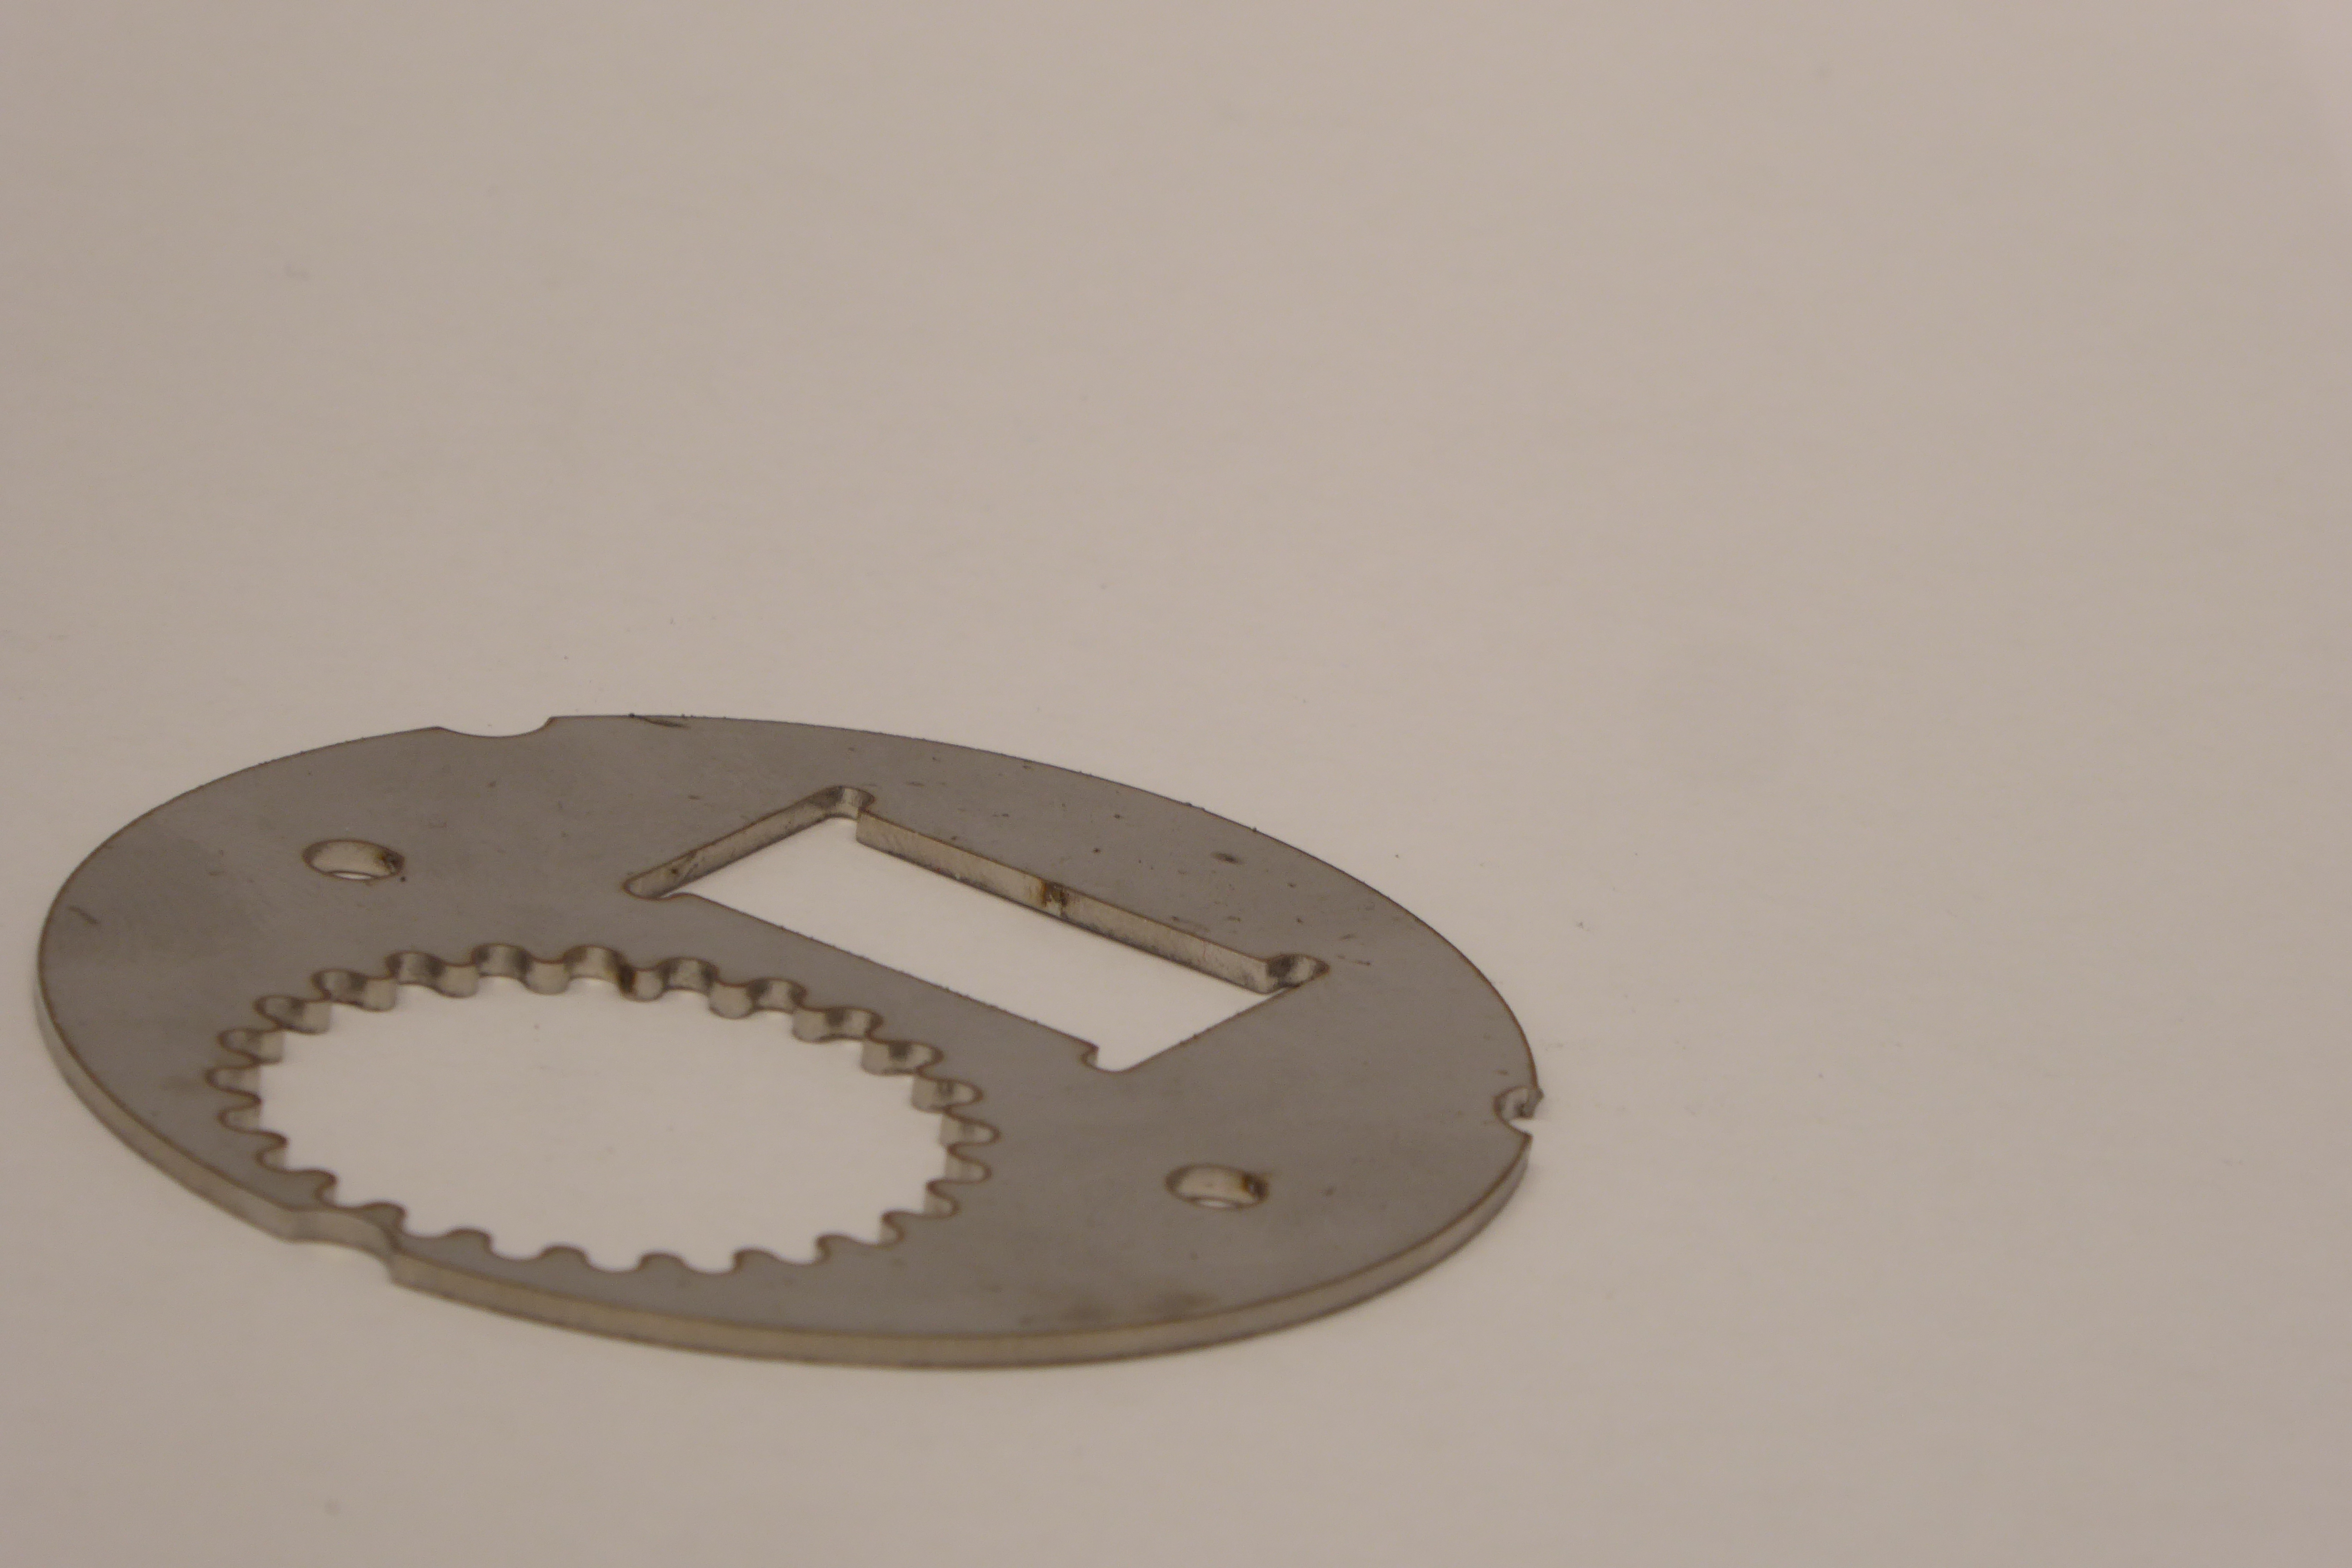
Label: Bottle Opener - Inlay